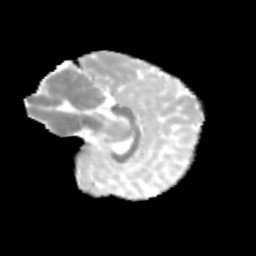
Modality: MD
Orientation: sagittal
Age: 11
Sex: female
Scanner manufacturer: siemens
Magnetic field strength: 3 T
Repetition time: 3.8 s
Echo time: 0.07 s